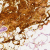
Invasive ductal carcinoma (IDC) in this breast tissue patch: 0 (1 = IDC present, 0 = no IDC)